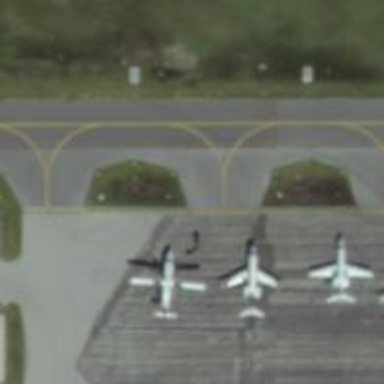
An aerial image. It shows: Image of taxiway at airport.